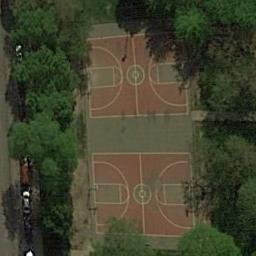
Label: basketball_court